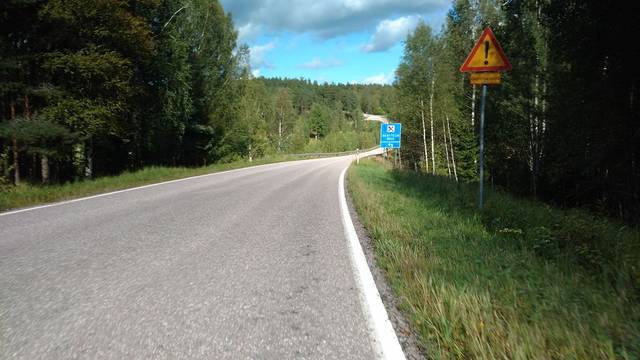
Region: Finland
Coordinates: 60.236, 22.944